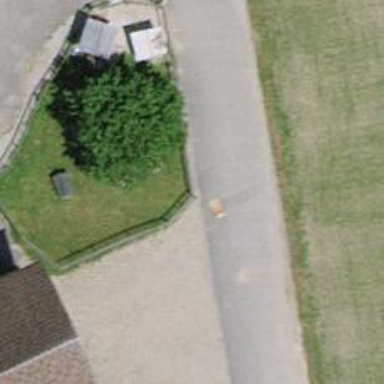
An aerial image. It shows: Hedge barrier.